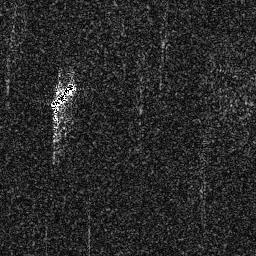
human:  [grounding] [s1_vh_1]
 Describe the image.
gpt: In the satellite image, there is  <ref>1 medium ship </ref> <box>[[19, 31, 30, 42, 0]]</box> located at left.